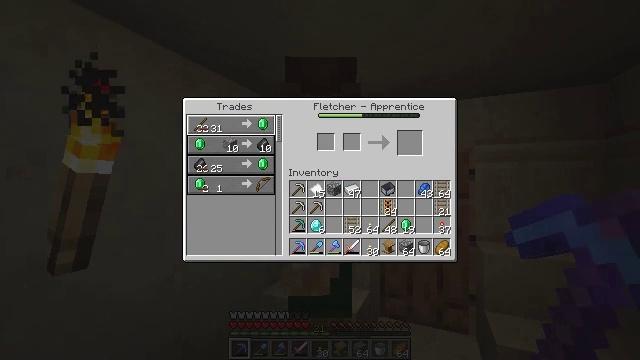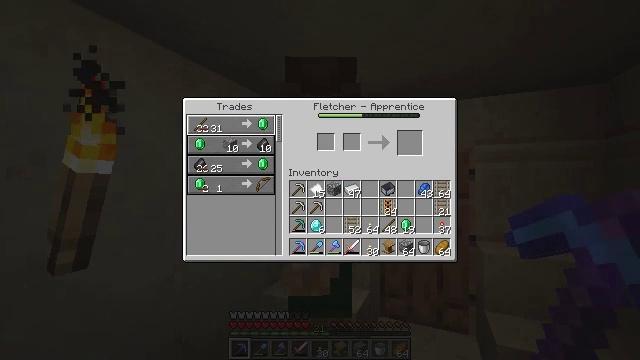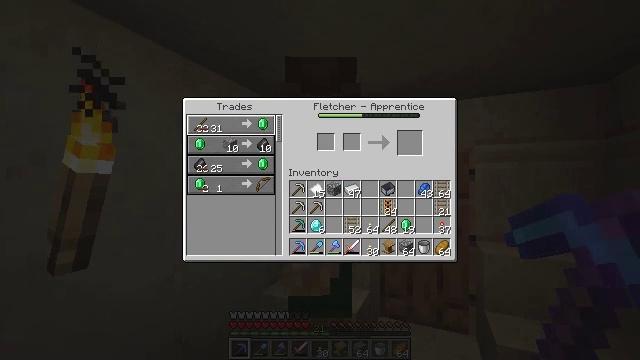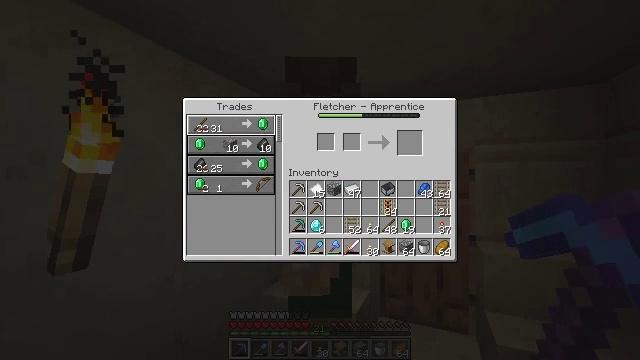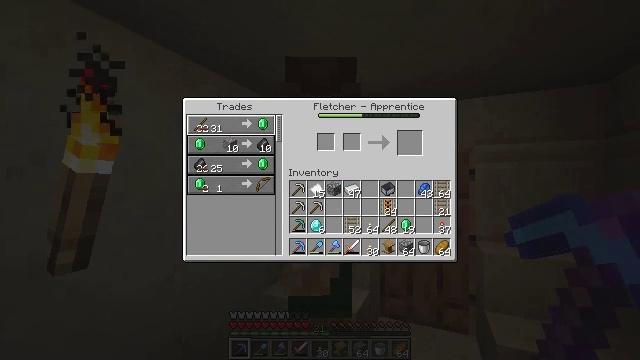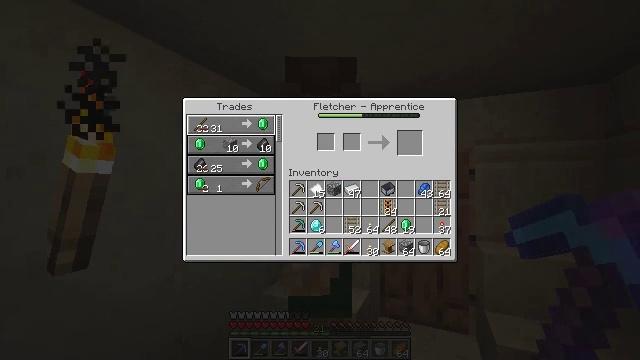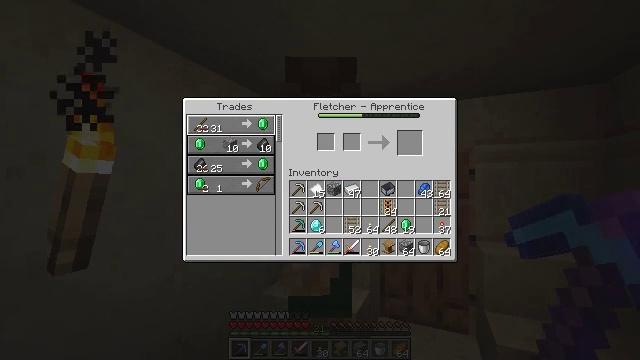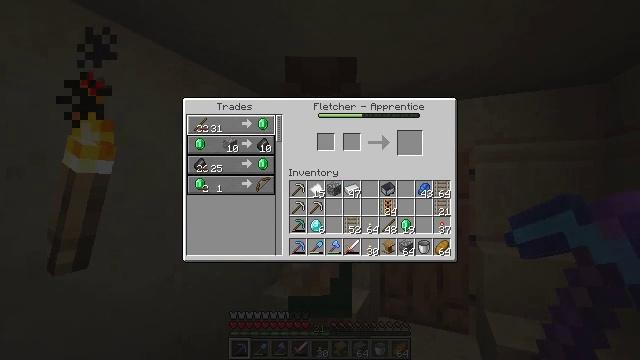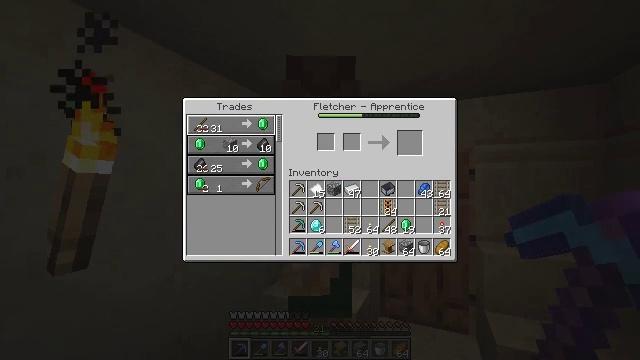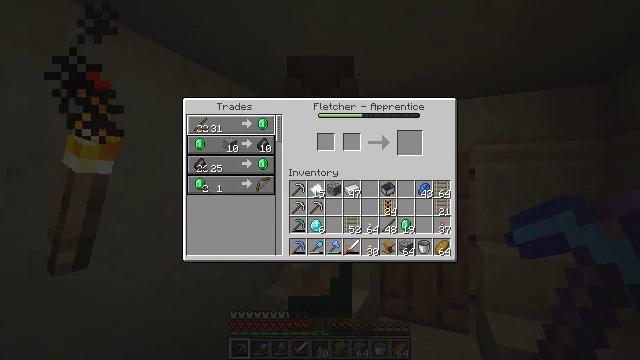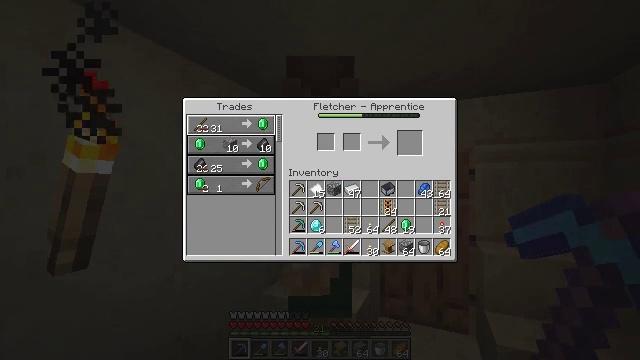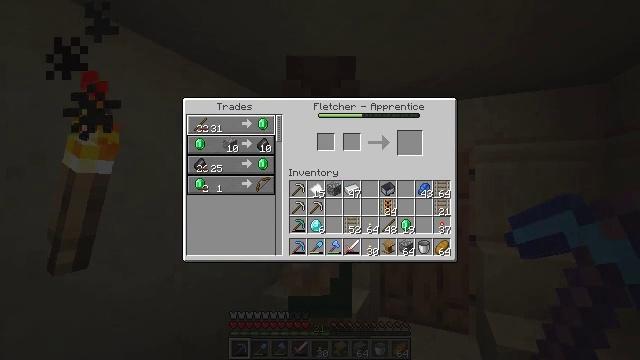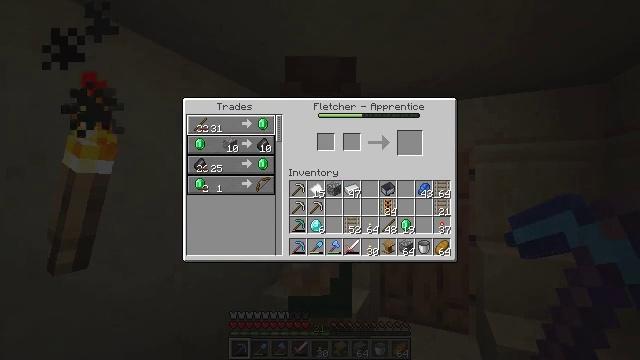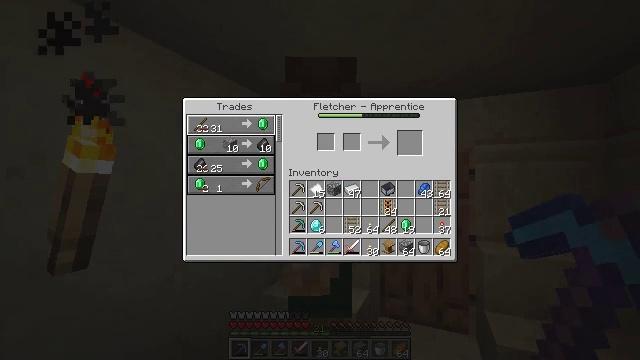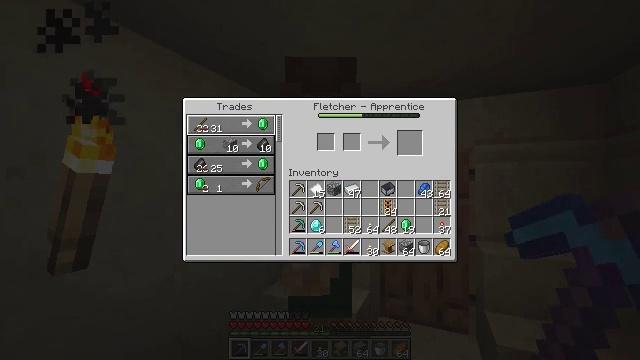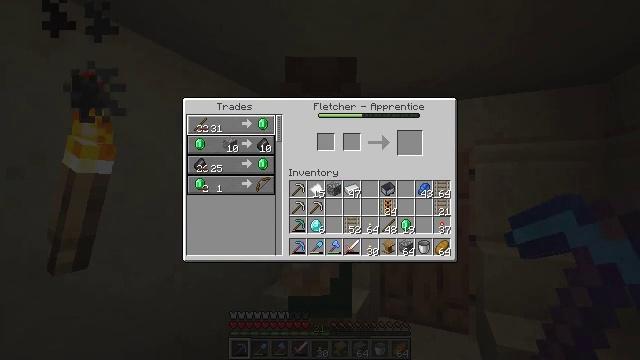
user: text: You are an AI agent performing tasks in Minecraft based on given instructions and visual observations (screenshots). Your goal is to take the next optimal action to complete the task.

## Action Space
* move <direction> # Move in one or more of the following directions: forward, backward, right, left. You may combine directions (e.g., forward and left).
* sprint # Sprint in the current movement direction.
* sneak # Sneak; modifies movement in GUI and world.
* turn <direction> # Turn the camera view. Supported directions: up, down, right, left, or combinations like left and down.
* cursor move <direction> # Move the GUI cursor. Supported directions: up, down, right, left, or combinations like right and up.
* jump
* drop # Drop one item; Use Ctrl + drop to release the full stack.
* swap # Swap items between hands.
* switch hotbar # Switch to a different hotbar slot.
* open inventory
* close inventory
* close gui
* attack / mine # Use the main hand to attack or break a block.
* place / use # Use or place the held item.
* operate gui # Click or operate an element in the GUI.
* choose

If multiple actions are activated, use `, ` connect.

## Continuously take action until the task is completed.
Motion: motion action
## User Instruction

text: Mine smooth sandstone using a pickaxe.
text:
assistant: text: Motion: no_op
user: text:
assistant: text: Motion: no_op
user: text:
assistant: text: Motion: no_op
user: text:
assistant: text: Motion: no_op
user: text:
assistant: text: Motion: no_op
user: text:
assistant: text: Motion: no_op
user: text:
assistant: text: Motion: no_op
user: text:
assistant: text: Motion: no_op
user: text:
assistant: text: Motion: no_op
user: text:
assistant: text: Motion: no_op
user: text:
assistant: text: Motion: no_op
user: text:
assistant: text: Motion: no_op
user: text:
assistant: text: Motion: no_op
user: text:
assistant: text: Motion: no_op
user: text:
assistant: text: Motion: no_op
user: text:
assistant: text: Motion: no_op
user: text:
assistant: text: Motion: no_op
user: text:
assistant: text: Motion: no_op
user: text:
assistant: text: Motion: no_op
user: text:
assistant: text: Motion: no_op
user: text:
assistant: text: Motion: no_op
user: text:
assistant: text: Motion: no_op
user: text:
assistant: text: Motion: no_op
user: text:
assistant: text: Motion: no_op
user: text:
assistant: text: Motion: no_op
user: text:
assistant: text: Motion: no_op
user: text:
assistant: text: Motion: no_op
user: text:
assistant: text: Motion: no_op
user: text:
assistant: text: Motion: no_op
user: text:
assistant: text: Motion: no_op